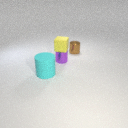
large cyan rubber cylinder to the left of small brown metal cylinder